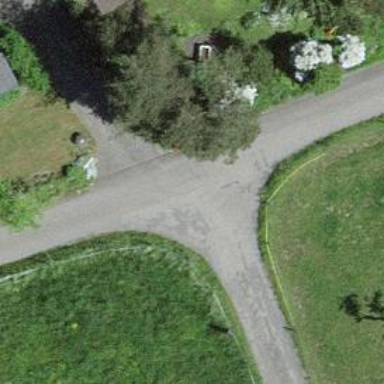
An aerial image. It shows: Residential road with asphalt surface that includes bridge.